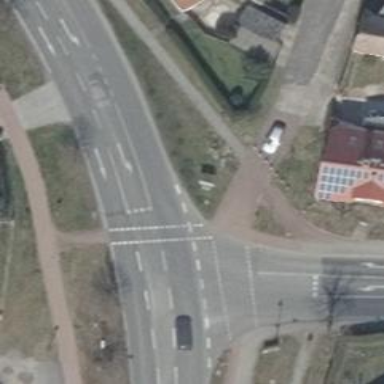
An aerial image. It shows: Road crossing with traffic signals.